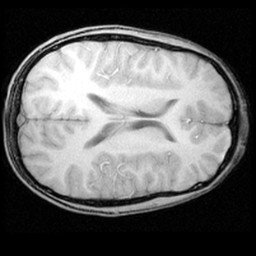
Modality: inplaneT1
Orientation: axial
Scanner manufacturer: ge
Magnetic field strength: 3 T
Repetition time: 0.3 s
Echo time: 0.00344 s